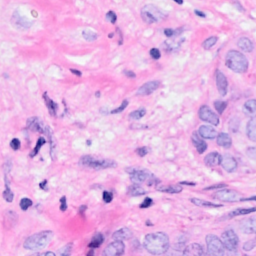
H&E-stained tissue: Breast